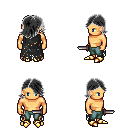
a pixel art fantasy rpg character, male body template, human, tanned skin, black tattered cape, teal pants, gray swoop hairstyle, gold boots, dagger, four views (front, back, left, right), 2x2 character sprite sheet, small pixel art, hard edges, no anti-aliasing